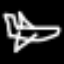
Label: airplane